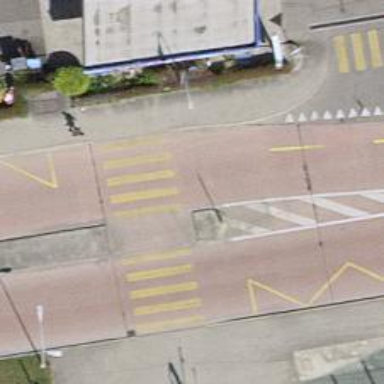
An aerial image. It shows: Primary highway with designated cycle lane.